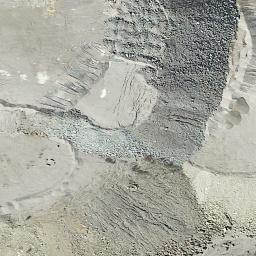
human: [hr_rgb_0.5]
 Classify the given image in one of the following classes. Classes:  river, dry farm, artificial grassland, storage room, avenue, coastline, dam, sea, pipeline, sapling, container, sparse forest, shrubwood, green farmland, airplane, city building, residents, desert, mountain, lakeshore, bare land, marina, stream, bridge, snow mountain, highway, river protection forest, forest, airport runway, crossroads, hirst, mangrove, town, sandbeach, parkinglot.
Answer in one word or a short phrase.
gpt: bare land